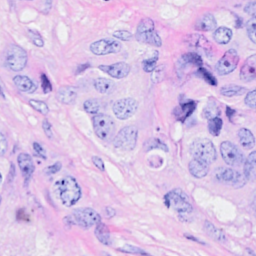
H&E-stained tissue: Breast